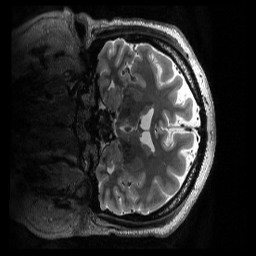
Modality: T2w
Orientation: coronal
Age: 42
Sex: male
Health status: ill
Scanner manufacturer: siemens
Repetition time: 3.2 s
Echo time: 0.566 s